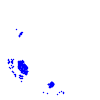
Particle: electron